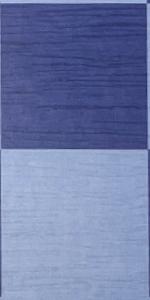
Label: Empty